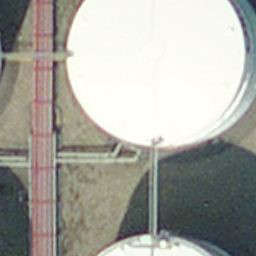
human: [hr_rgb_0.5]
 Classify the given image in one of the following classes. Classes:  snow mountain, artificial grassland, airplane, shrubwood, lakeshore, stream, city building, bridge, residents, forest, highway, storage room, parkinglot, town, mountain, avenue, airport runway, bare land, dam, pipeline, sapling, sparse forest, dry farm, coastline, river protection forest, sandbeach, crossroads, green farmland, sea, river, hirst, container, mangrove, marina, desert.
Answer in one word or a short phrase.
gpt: storage room